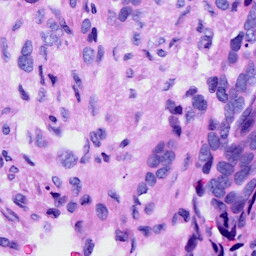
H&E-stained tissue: Ovarian